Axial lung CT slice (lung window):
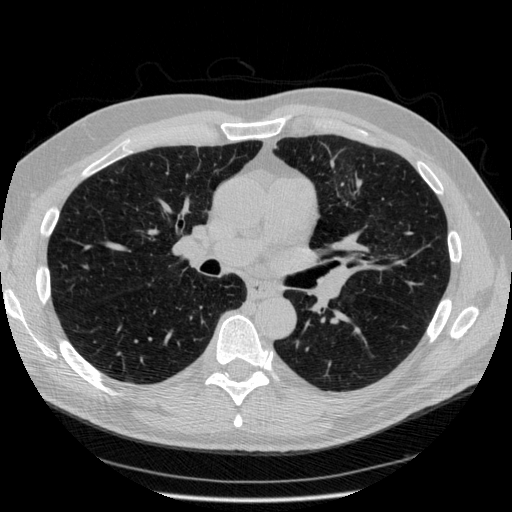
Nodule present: no